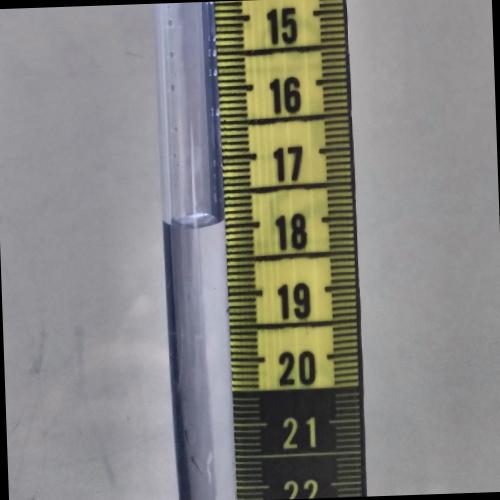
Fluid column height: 18.0 cm